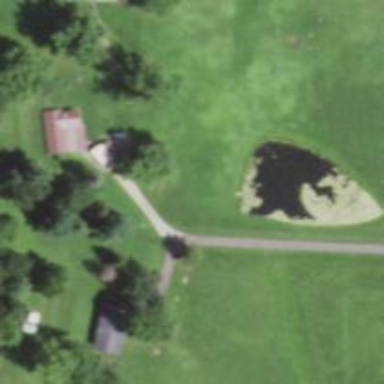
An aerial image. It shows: Driveway.